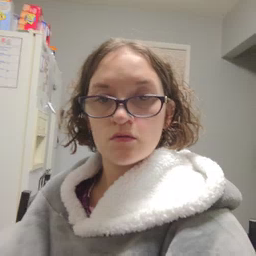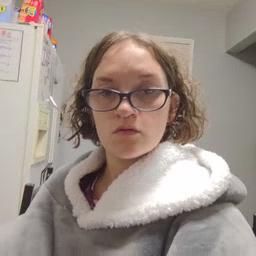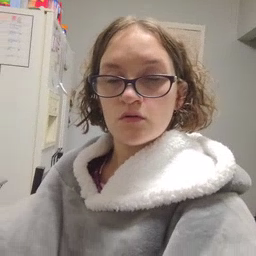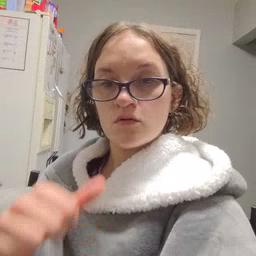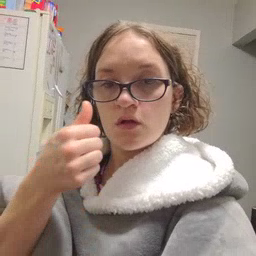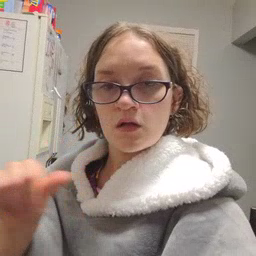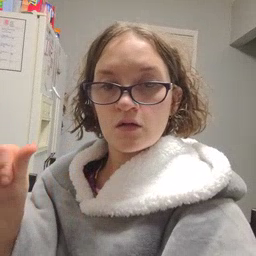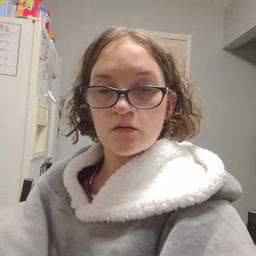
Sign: any